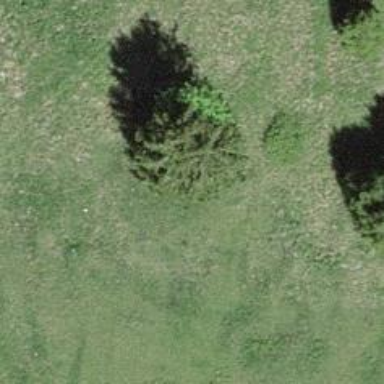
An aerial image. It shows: Beautiful tree in nature.